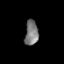
Tissue: prostate
Cell type: Epithelial cells
Senescence score: 0.3517
Nuclear area (px): 324
Mean DAPI intensity: 122.241